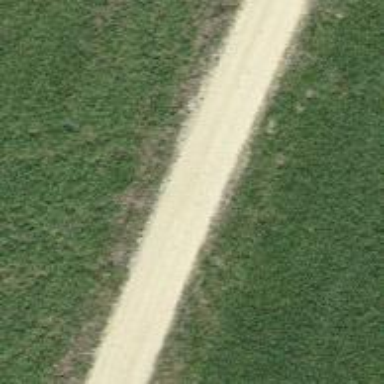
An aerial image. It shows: Well-maintained track road with grade 1 tracktype.